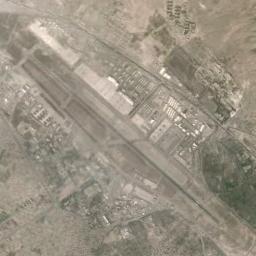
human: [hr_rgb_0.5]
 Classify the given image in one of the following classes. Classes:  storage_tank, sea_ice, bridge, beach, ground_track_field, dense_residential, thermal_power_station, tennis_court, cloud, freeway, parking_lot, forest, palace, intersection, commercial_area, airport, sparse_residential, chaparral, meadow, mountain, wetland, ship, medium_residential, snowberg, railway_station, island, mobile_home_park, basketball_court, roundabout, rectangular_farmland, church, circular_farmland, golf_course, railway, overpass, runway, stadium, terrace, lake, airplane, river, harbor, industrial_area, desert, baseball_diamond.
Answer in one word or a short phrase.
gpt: airport